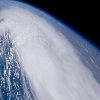
Label: cloud